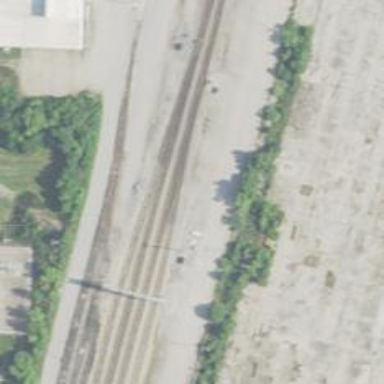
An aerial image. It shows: Railway siding with rails.